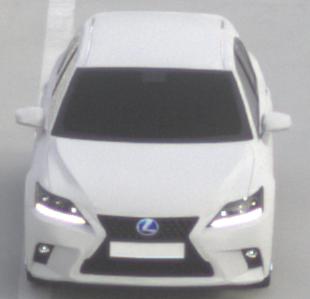
Make: Lexus
Model: CT 200h
Detailed model: CT (A10)
Model produced from: 2014/03
Model produced until: 2017/10
Doors: 5
Color: white
Road condition: dry road
Daytime: morning or afternoon
Contrast: low contrast